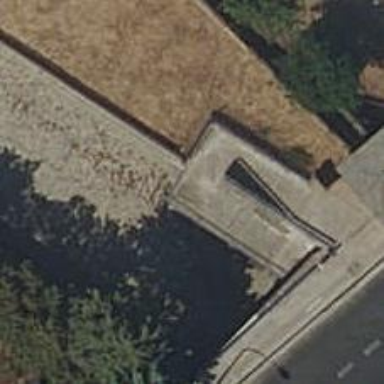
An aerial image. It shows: Steps made of paving stones.